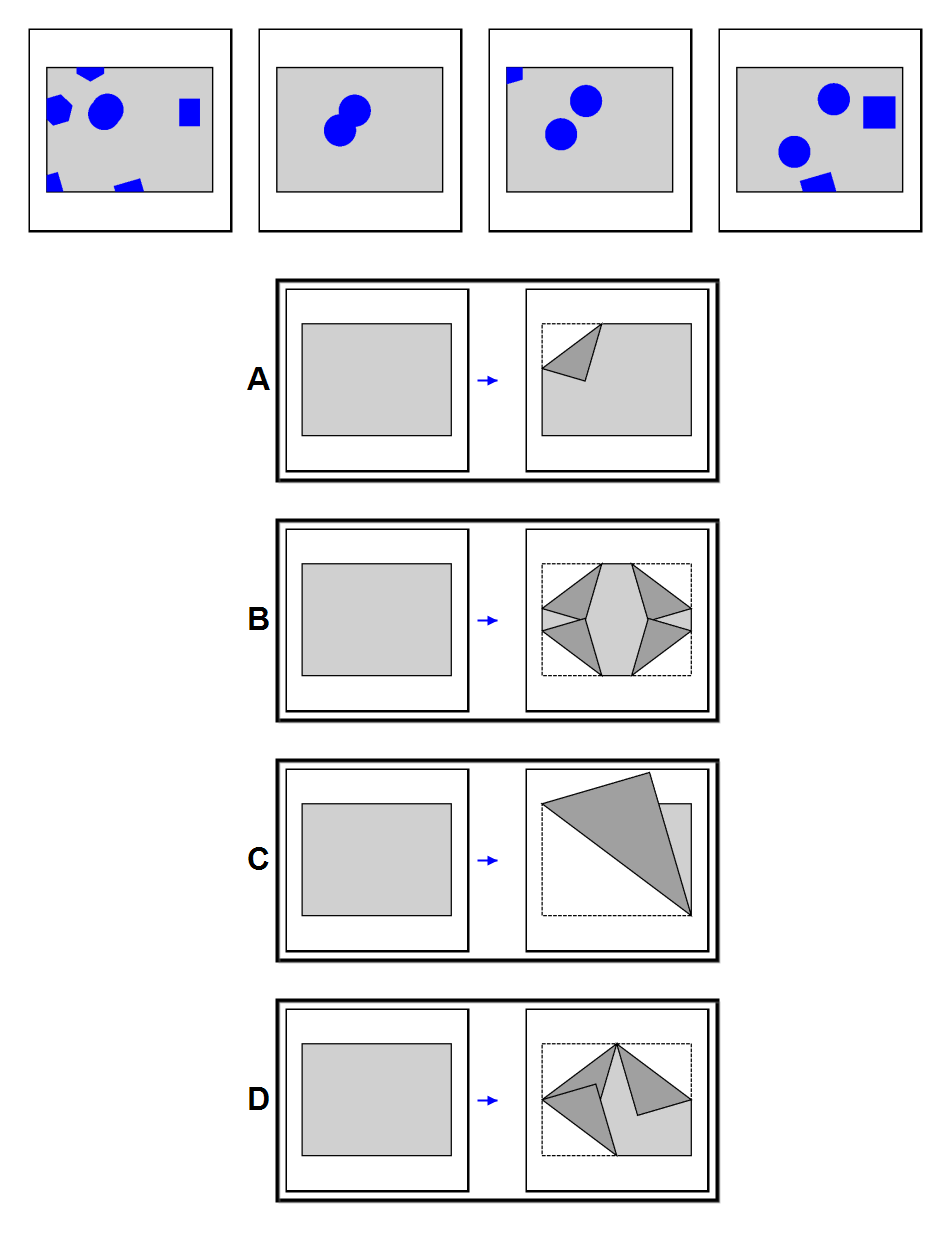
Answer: C